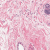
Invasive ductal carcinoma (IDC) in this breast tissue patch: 0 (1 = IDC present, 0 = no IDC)